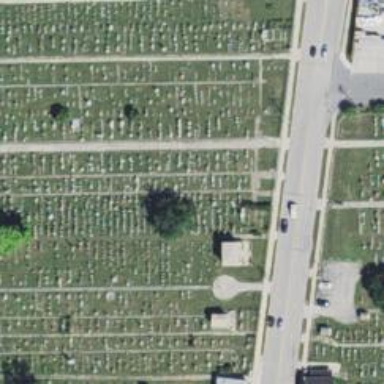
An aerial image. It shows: Sector within cemetery.